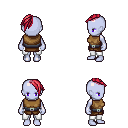
a pixel art fantasy rpg character, female body template, dark elf, purple skin, leather chest armor, white pants, ruby red long mohawk hairstyle, four views (front, back, left, right), 2x2 character sprite sheet, small pixel art, hard edges, no anti-aliasing